Interaction volume radius: 5 \u00c5
Interaction volume height: 20 \u00c5
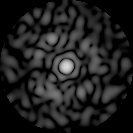
Disorder parameter: 0.8509